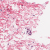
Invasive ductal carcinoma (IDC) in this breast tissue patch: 0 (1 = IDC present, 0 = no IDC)